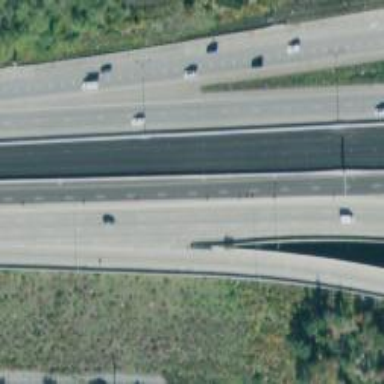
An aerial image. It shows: Motorway junction.